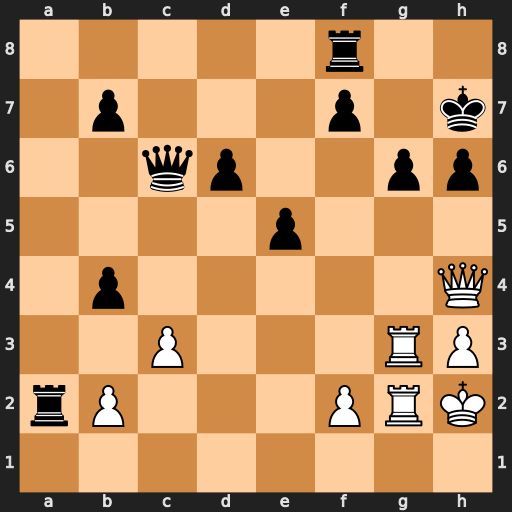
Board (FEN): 5r2/1p3p1k/2qp2pp/4p3/1p5Q/2P3RP/rP3PRK/8
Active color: w
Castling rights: -
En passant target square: -
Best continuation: Rxg6 Qxg2+ Rxg2